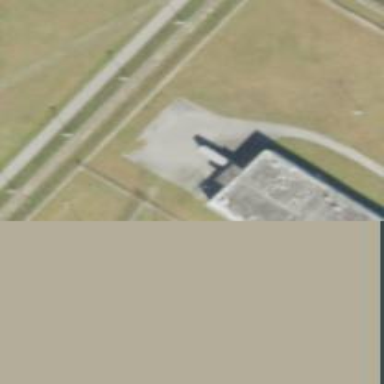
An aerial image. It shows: Prison building.